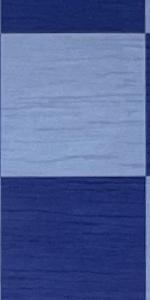
Label: Empty